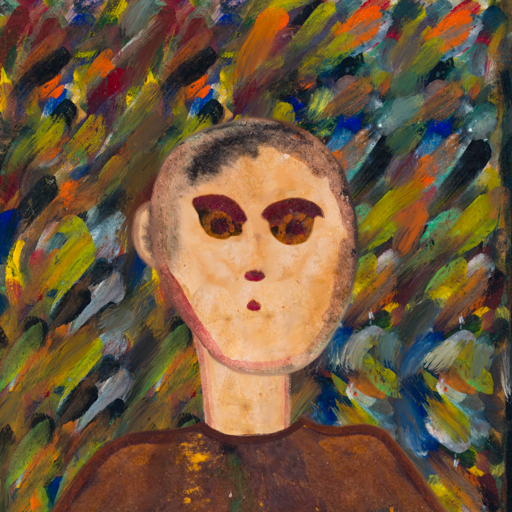
Background: An_Impression, Head And Neck Front: Childish, Face Front: Doll, Bust: Comrade, Hair Front: Blank, Head Accessory: Blank, Second Necklace: Blank, Necklace: Blank, Baby: Blank